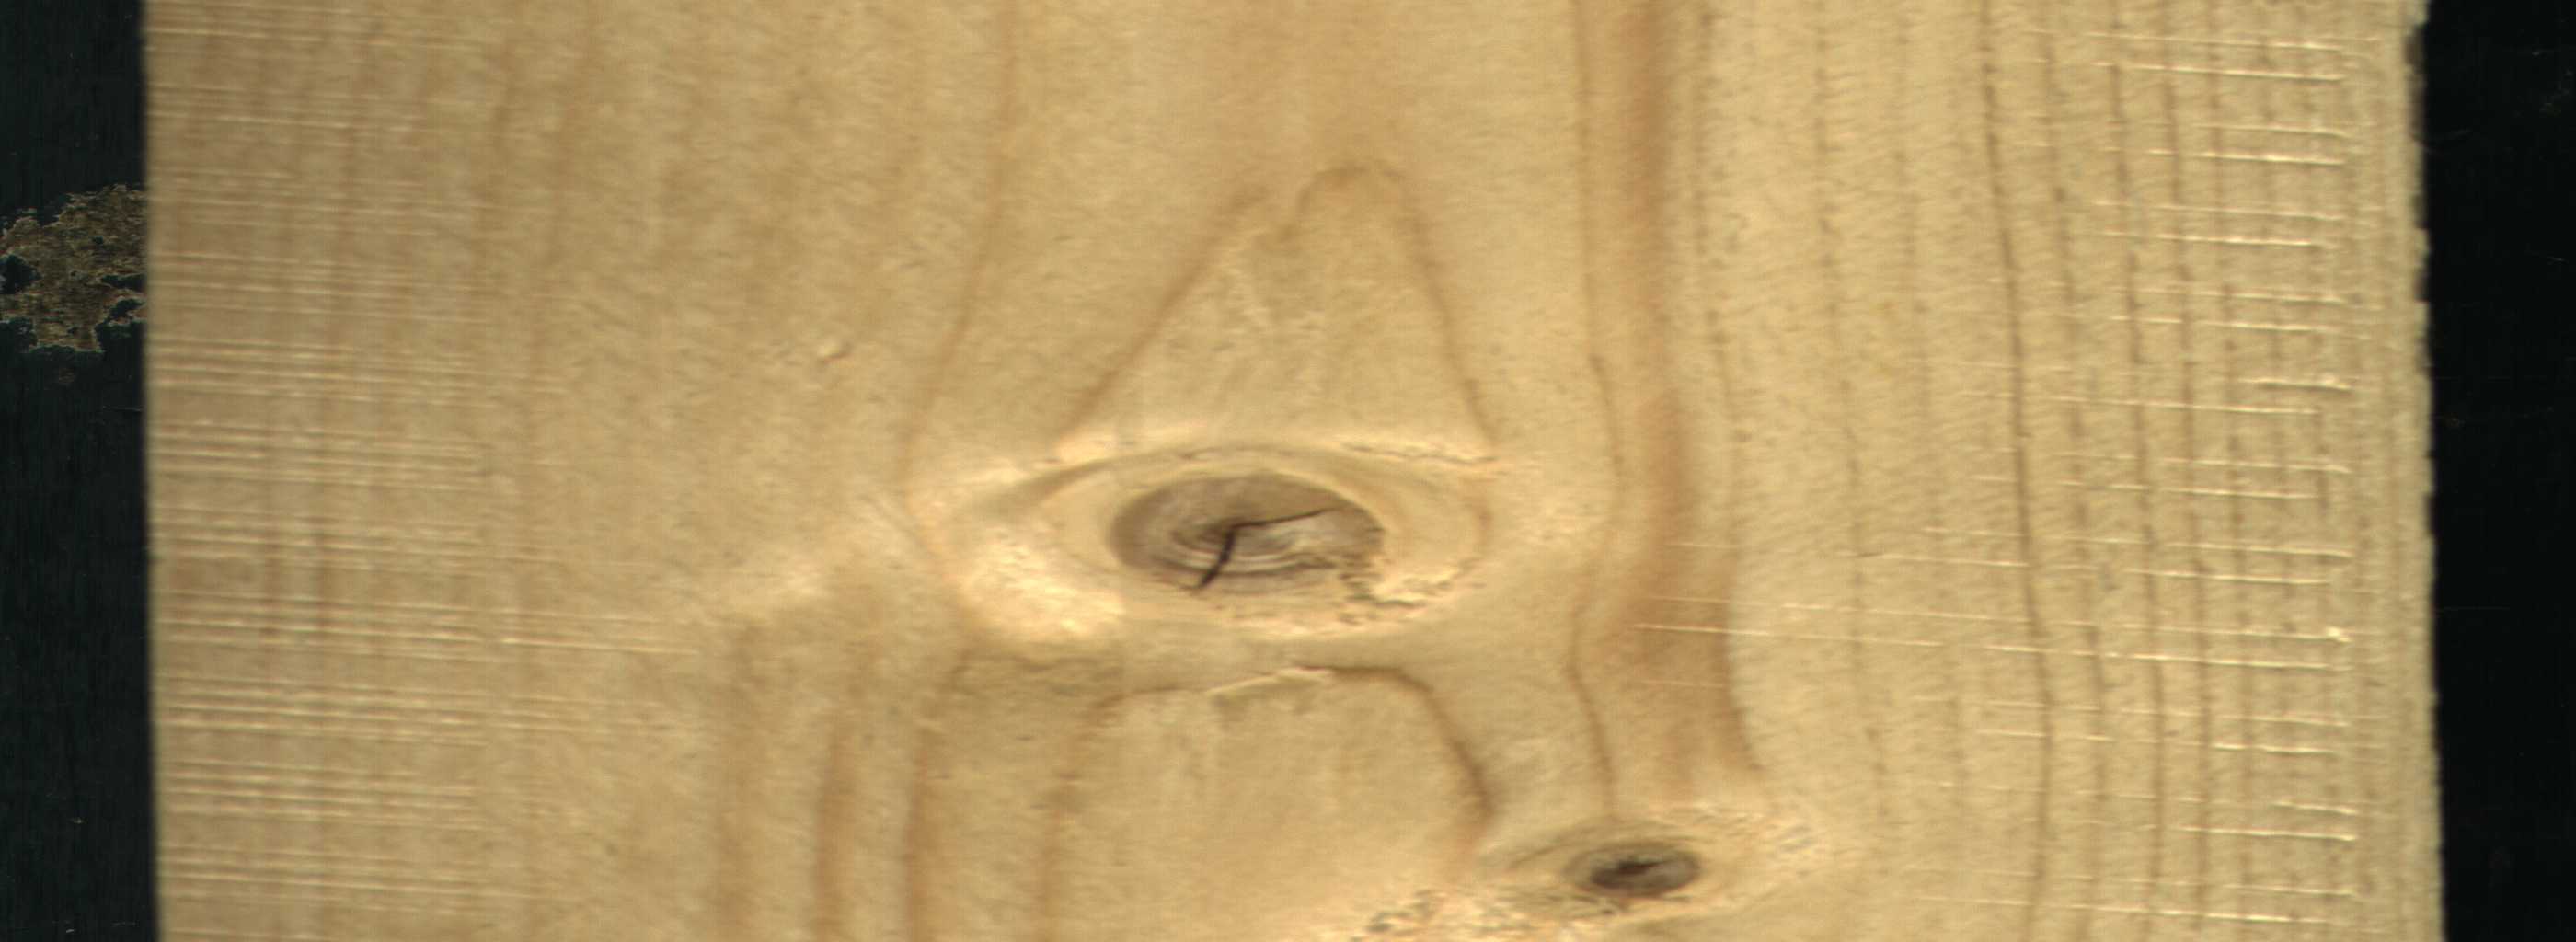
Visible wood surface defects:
knot_with_crack
Live_Knot